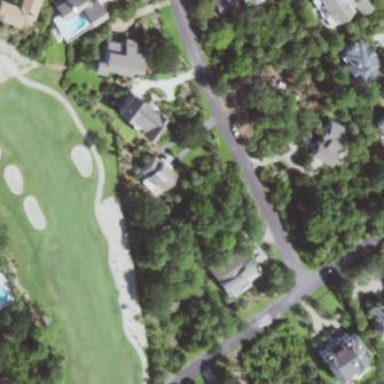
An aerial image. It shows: Golf fairway in the image.